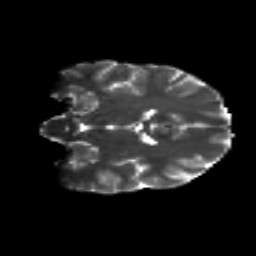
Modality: T2w
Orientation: coronal
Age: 21
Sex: female
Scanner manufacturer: siemens
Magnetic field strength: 3 T
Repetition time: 8.8 s
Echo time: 0.085 s